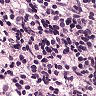
Metastatic tissue present: no